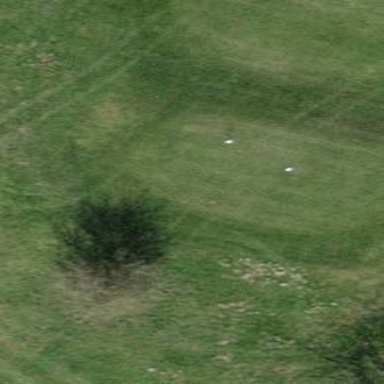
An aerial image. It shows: Golf tee.